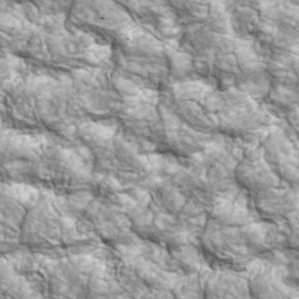
Label: non_frost